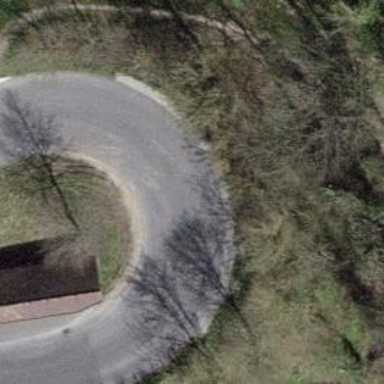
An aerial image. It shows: Service road.